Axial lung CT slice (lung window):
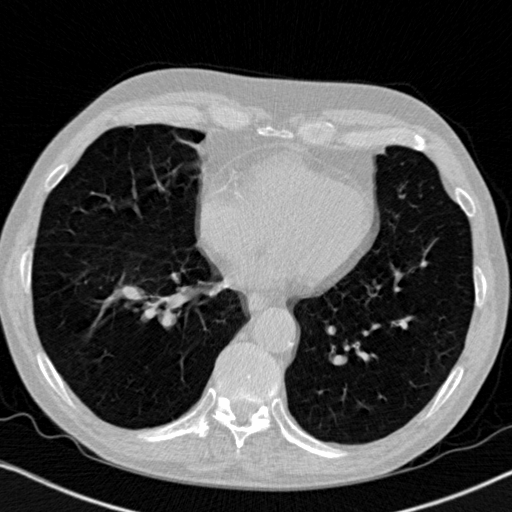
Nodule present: no